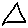
Label: triangle